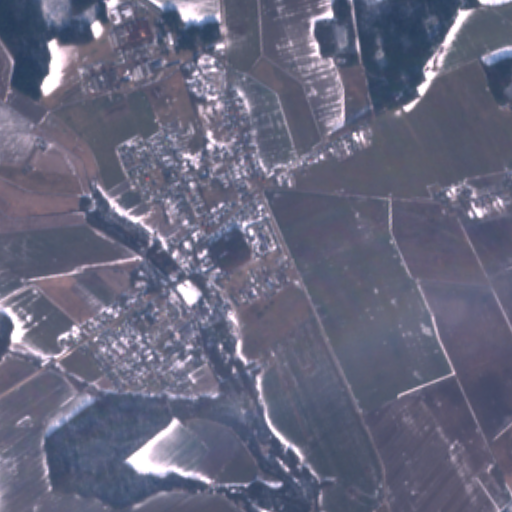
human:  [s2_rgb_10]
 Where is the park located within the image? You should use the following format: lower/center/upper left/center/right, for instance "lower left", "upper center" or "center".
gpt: The park is located in the upper center of the image.
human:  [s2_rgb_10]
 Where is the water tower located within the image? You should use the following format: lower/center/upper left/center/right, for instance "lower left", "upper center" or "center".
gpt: The water tower is located in the upper left of the image.
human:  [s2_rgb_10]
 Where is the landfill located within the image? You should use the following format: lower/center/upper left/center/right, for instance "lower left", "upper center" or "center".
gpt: There is no landfill in the image.